Current action and preconditions to check: trajectory_clear

Your task: For each precondition in the list above, predict whether it will hold at this action.

Consider the current scene as observed from the mobile robot's camera, and analyze the predicted future states of all dynamic agents (e.g., people, animals, vehicles, or any moving entities) within the NEXT SECOND.

IMPORTANT: Only answer "very likely" if you are absolutely certain—based on strong, clear evidence—that a dynamic agent will violate the precondition in the predicted future state. Do NOT answer "very likely" for unlikely, ambiguous, or low-probability risks.

Ask yourself for each precondition: Is there a high probability, with clear and convincing evidence, that the predicted future states of any dynamic agent will interfere with the predicted future state of the currently executing action within the NEXT SECOND, causing that precondition to fail?

Assess the risk level based on these predictions. Use "likely" or "very likely" if motions create a clear risk of interference.

Use "neutral" or "improbable" if agents are nearby but their predicted paths are clearly diverging or non-conflicting.

Failure Risk Categories: "very improbable", "improbable", "neutral", "likely", "very likely"

Answer Format: Output ONLY the probability_of_failure value from these categories: "very improbable", "improbable", "neutral", "likely", "very likely"

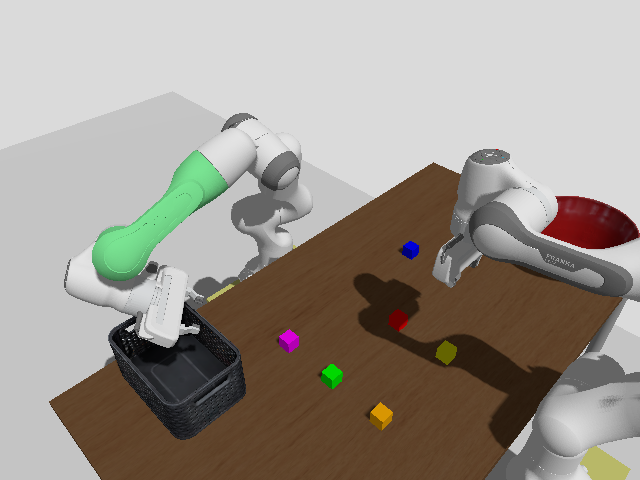

Answer: very improbable